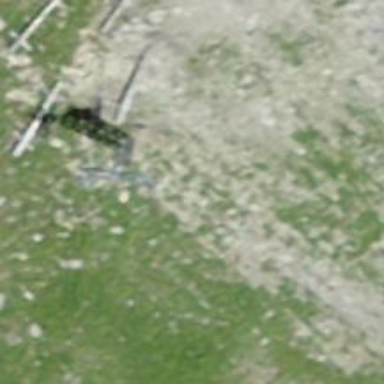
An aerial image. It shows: Pylon used for aerialway.